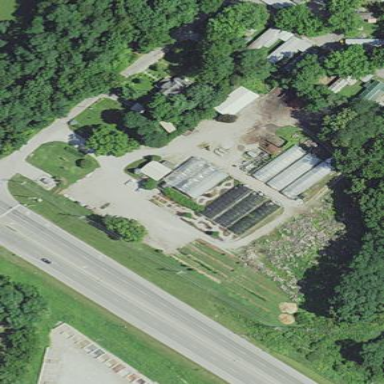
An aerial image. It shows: Greenhouse used for horticulture.